Frequency: 50000
Velocity: 0,155
Power: 10,2
Pulse duration: 0,0000001
Pass count: 1
Magnification: 10
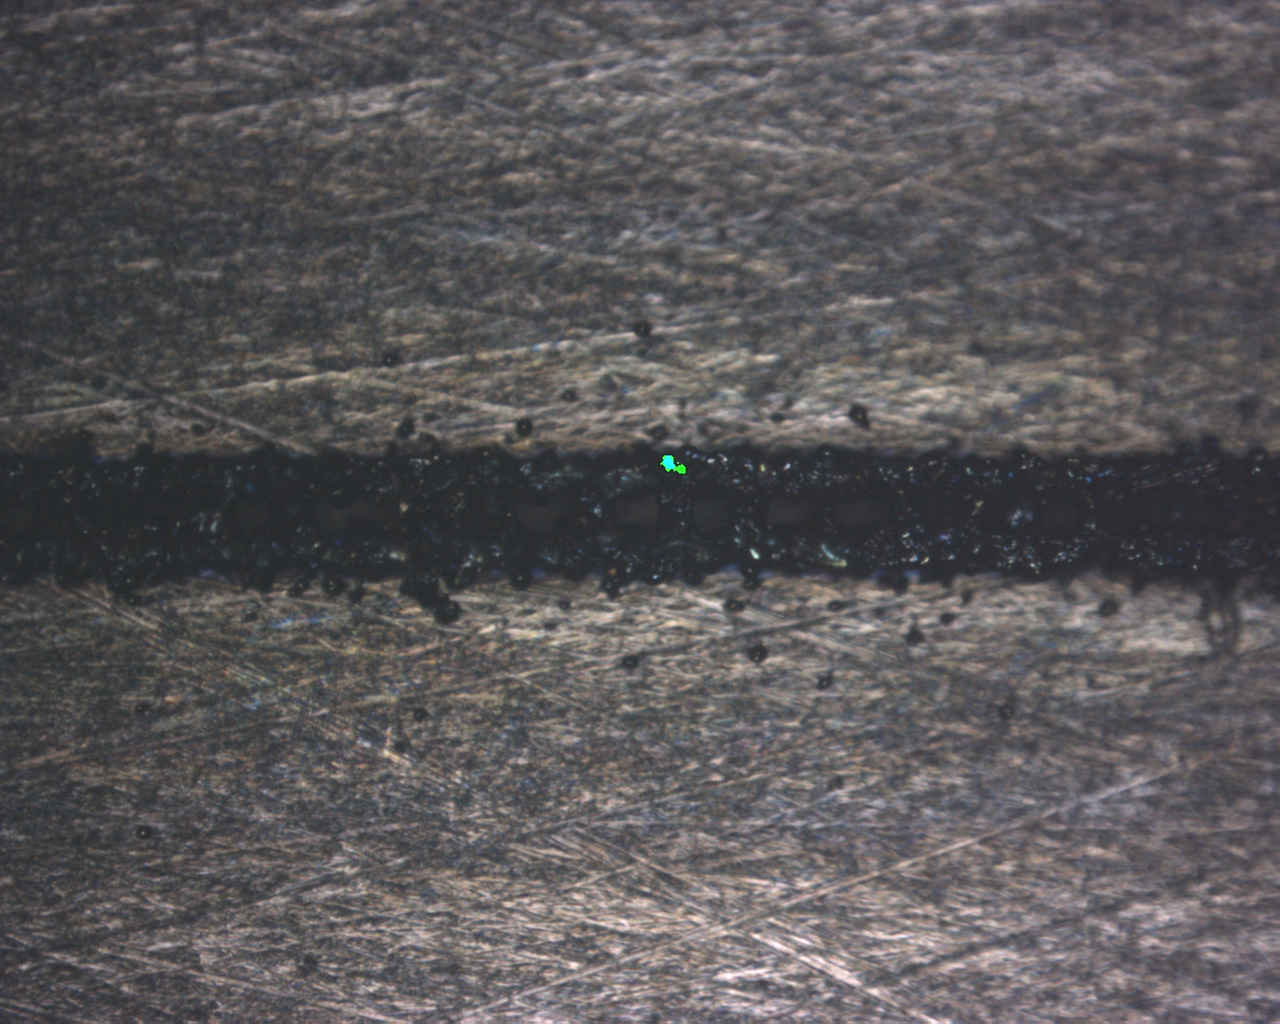
Measured width: 149.234
Other width: 56.396